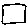
Label: square